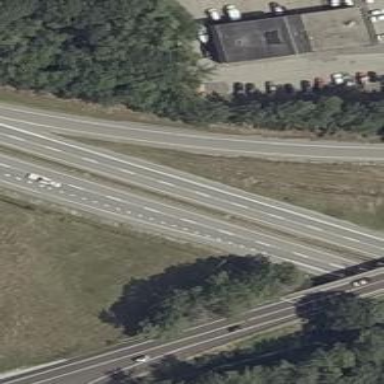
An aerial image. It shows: Asphalt motorway.